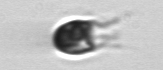
Label: Balanion